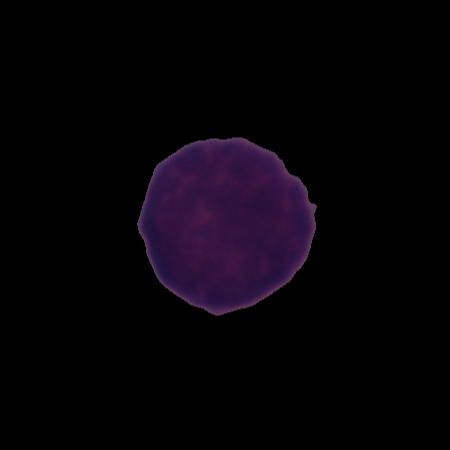
Label: healthy